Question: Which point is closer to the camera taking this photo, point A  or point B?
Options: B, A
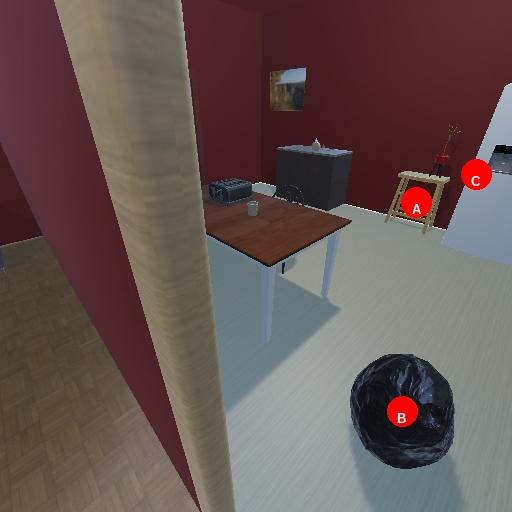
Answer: B